Question: Invoking emacs, I got these error message.
'''
Error: (file-error "Cannot open load file" "no such file or directory" "starter-kit-defuns")
Error: (file-error "Cannot open load file" "no such file or directory" "tex-site")
'''
Looking into my .emacs.d directory, I see no "starter-kit-defuns" nor "tex-site" in it. I also don't remember explicitly install them.
Why do I have these errors? How to remove/resolve them?

This is the content of my init.el file. -> <URL>
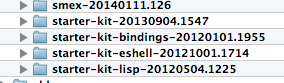
Answer: When installing emacs, I used 'brew install emacs --HEAD --use-git-head --cocoa --srgb' command as is described in <URL>.
When I reinstalled emacs with 'brew install emacs --cocoa --srgb', the errors are gone.